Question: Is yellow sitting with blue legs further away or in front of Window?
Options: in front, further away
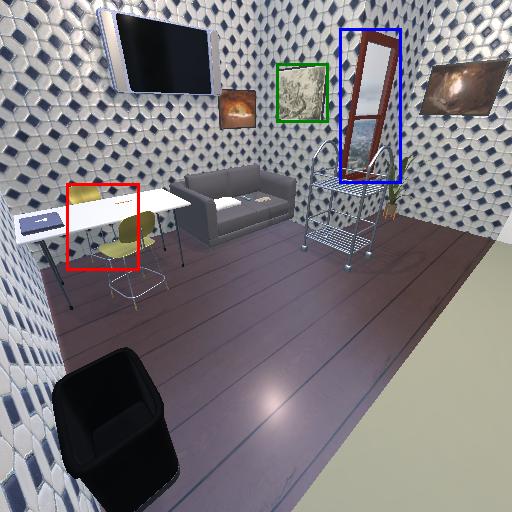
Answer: in front